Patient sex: F
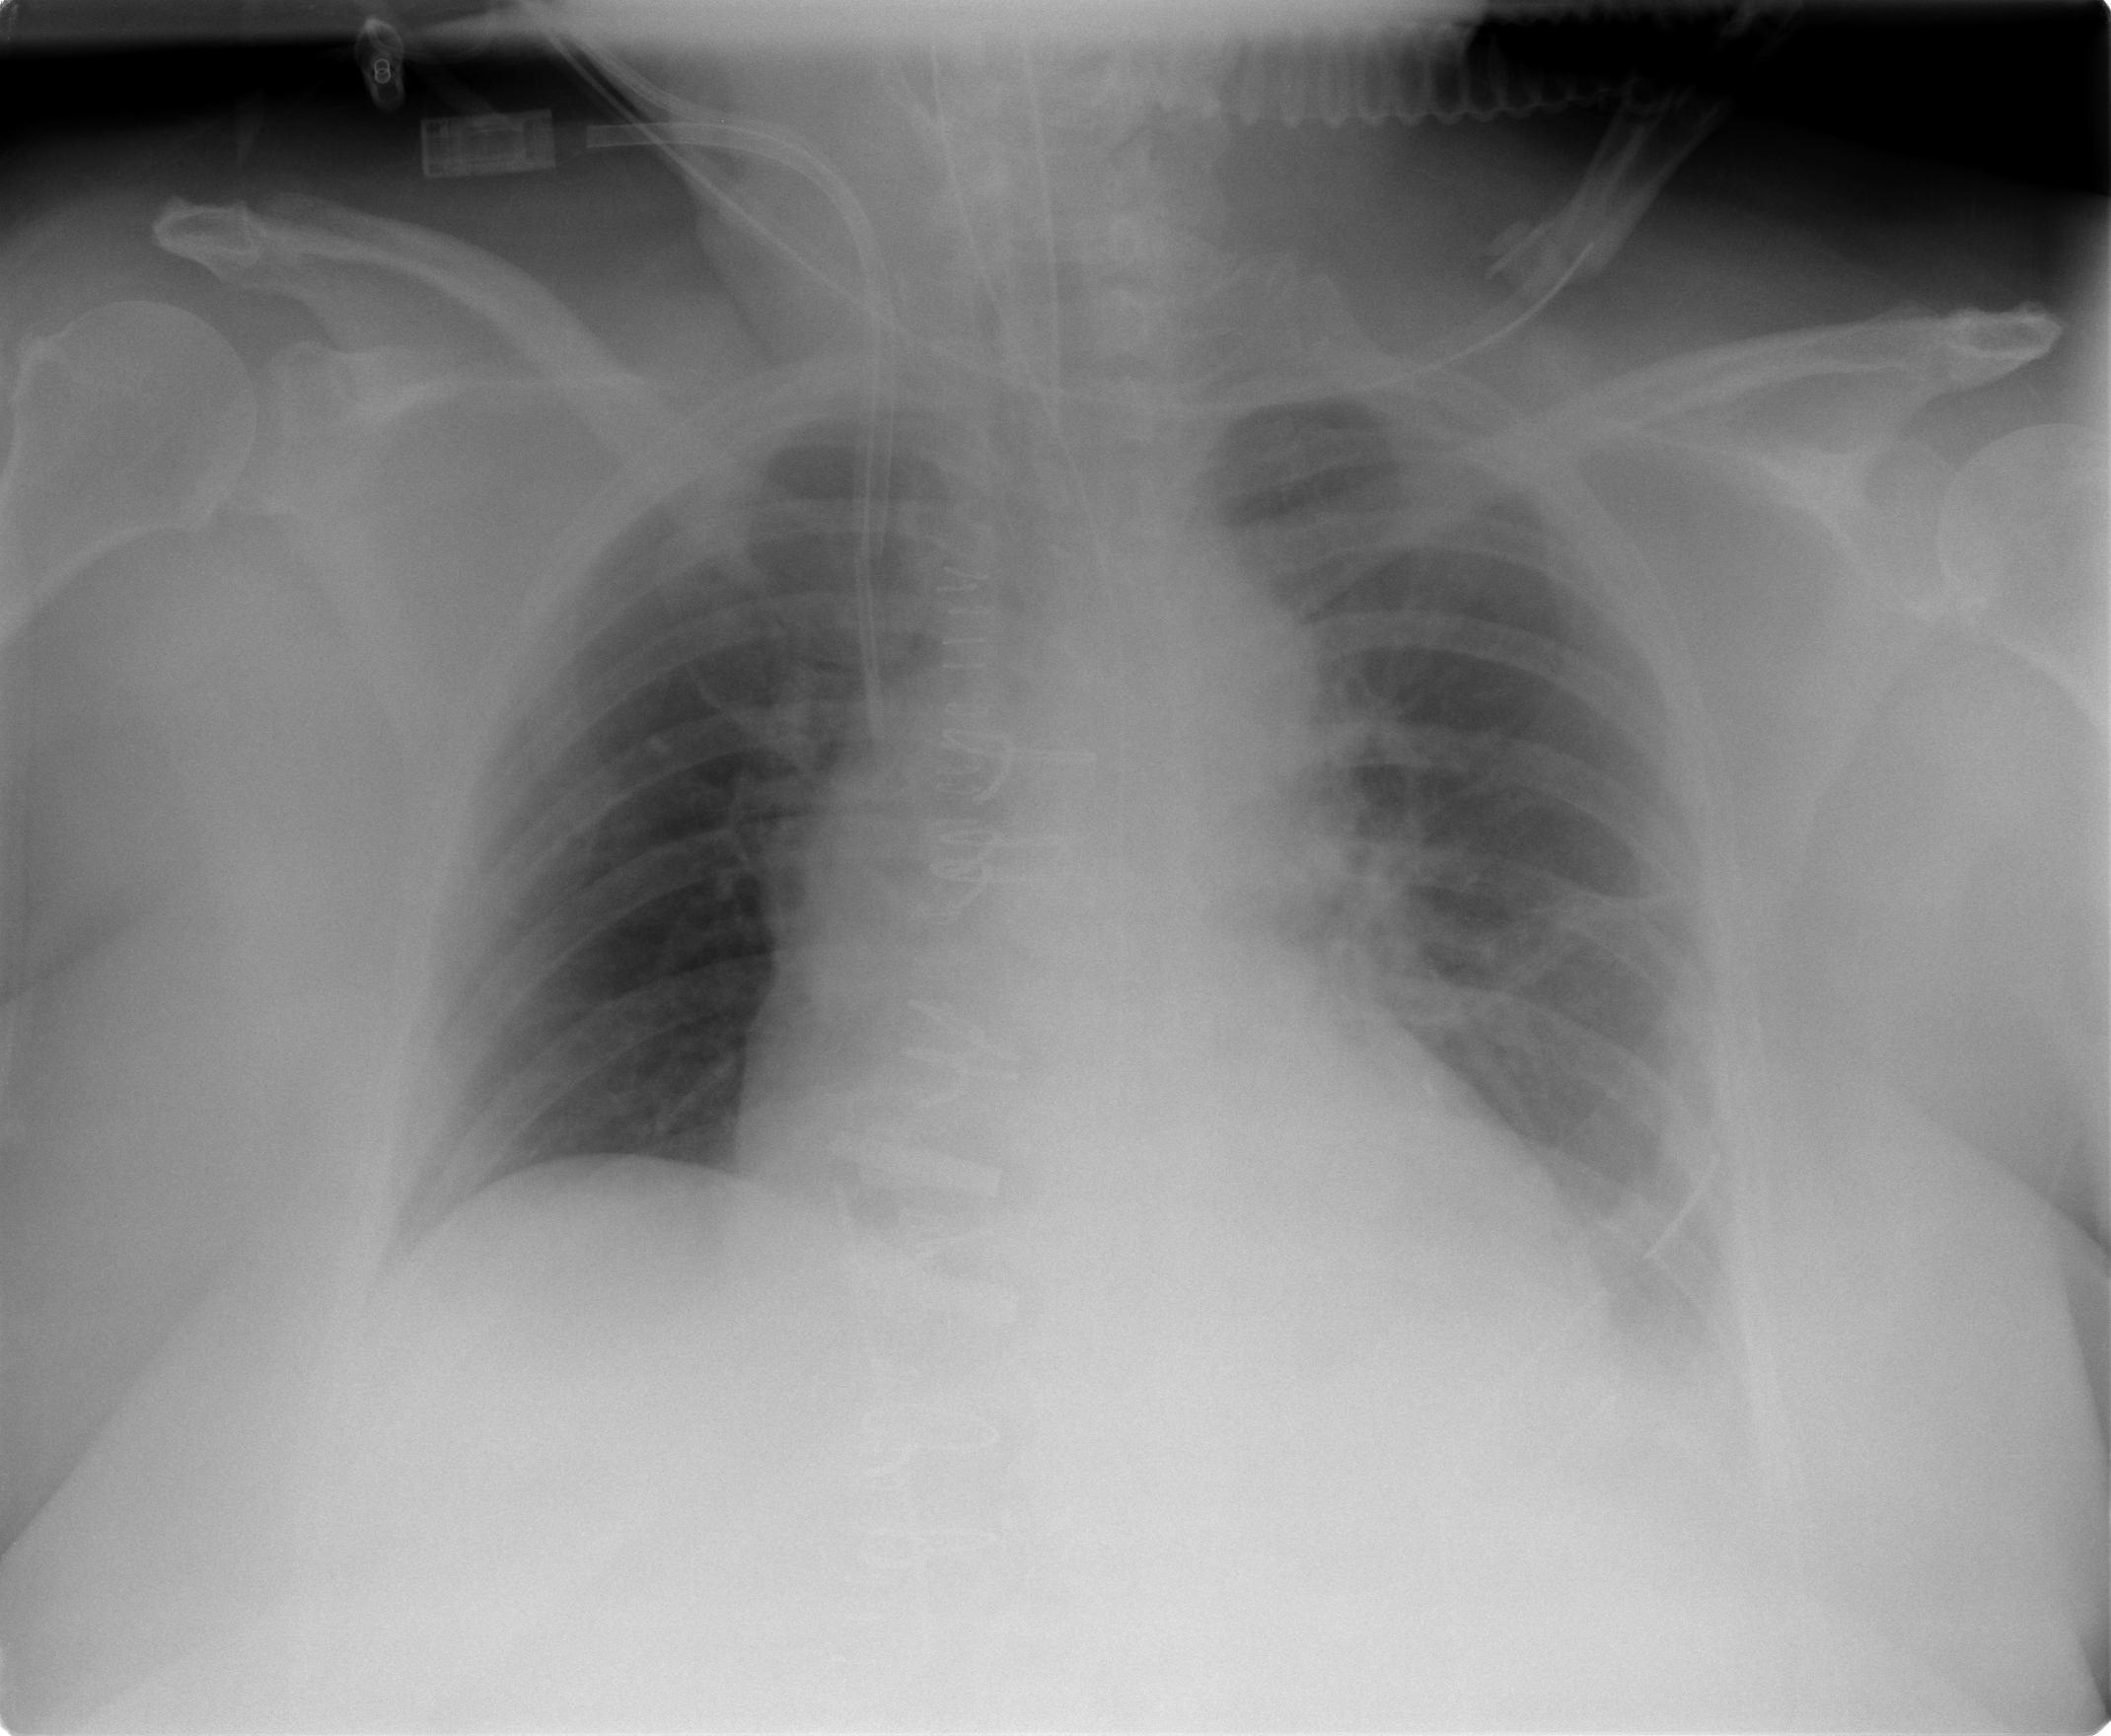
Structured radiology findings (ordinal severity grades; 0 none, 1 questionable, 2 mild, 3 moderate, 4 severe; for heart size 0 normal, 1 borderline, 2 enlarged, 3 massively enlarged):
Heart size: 0
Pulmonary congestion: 0
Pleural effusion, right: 0
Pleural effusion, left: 1
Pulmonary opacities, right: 0
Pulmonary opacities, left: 0
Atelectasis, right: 0
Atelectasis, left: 1